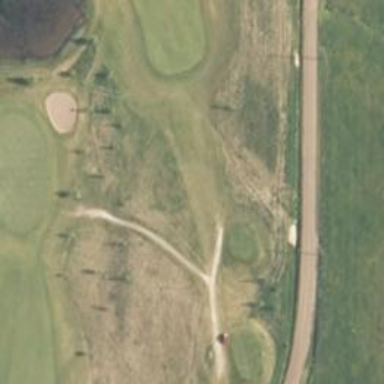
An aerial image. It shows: Pathway for golfing.